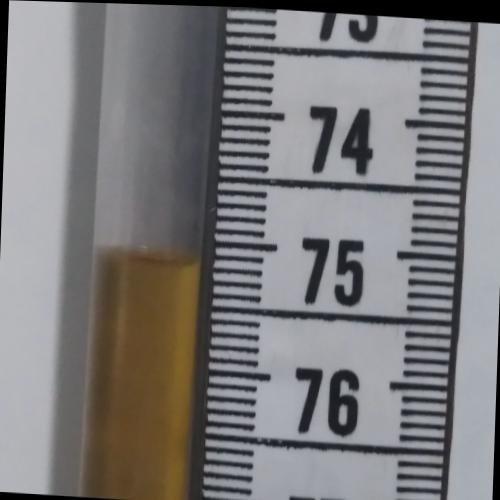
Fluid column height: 75.2 cm